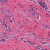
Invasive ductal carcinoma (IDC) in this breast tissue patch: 0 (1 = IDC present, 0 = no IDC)